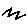
Label: zigzag